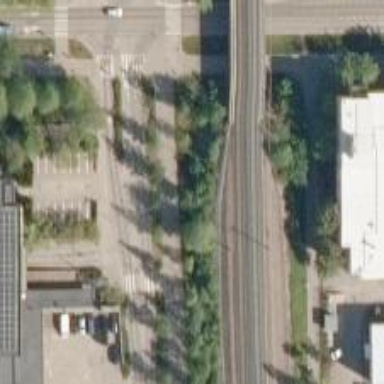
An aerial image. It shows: Railway signal supported by catenary mast.